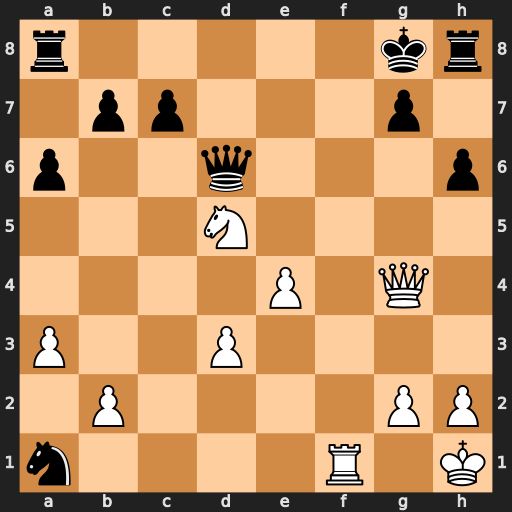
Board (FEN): r5kr/1pp3p1/p2q3p/3N4/4P1Q1/P2P4/1P4PP/n4R1K
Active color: w
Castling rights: -
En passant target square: -
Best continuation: Nf6+ Qxf6 Rxf6